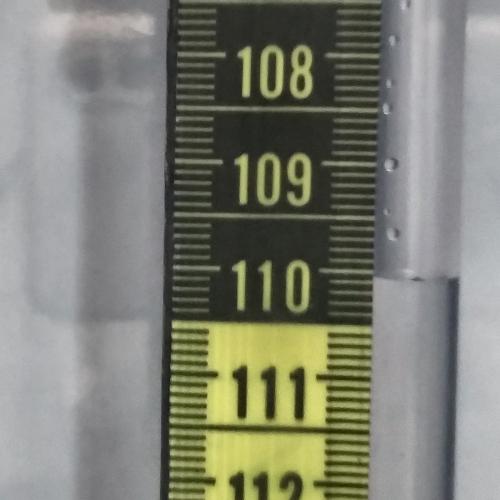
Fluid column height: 110.1 cm